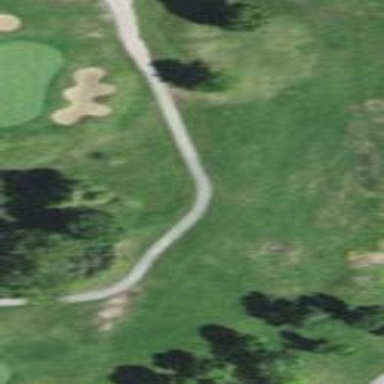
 part of golf course fairway. It is used for the sport of golf."